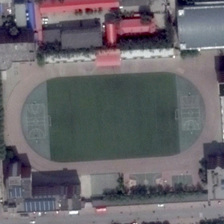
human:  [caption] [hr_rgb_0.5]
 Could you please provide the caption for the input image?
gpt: several buildings are around a playground .

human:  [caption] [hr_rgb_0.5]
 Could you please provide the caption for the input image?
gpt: several buildings are around a playground .

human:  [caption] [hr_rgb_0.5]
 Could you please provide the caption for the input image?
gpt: several buildings are around a playground .

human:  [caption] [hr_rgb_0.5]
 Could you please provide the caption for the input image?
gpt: several buildings are around a playground .

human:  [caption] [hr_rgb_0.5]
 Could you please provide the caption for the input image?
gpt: several buildings are around a playground .